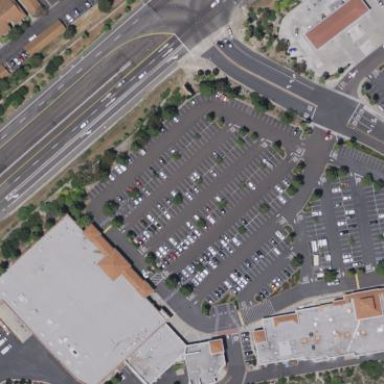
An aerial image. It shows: Retail area.